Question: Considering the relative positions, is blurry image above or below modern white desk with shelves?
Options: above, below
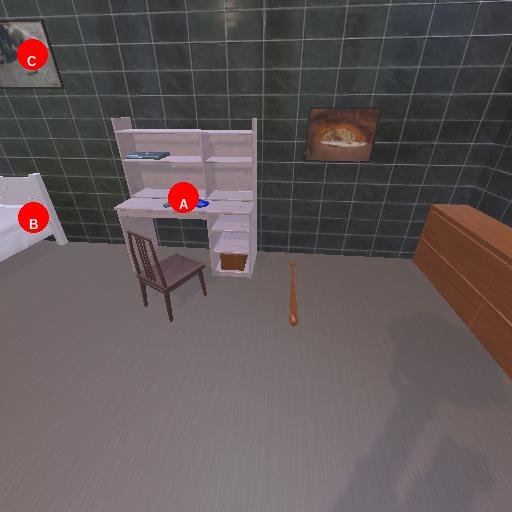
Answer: above